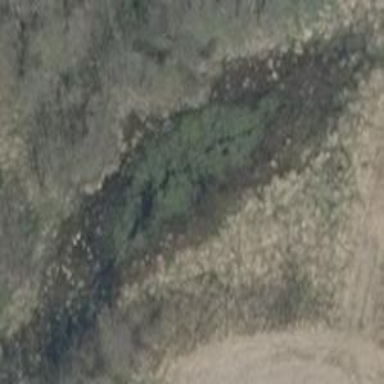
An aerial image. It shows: Wetland area.